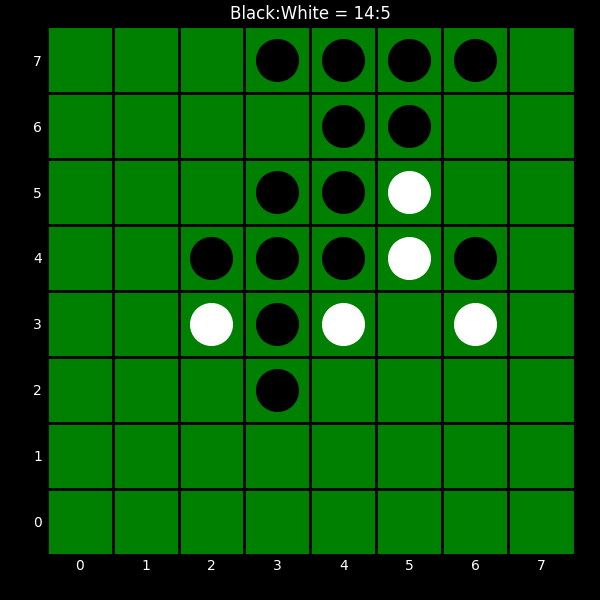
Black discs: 14
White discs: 5